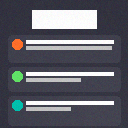
Screen state: on